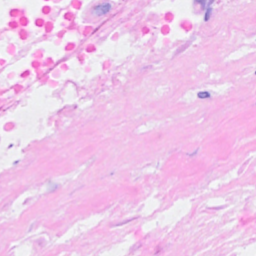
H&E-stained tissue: Breast